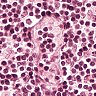
Metastatic tissue present: no